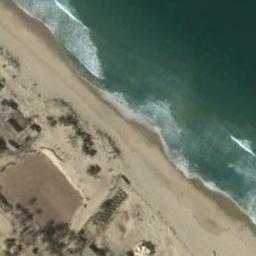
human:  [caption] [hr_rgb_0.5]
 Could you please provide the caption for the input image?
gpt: There are white waves near the beach .

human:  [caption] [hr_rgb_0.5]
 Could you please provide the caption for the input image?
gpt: Sandy black plant embellishments and dark water on the beach .

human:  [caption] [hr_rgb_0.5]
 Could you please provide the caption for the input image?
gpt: The beach consists of green seawater and a yellow coast with sparse green plants .

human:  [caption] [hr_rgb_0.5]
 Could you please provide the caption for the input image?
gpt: The beach with khaki sand and some stones on the beach .

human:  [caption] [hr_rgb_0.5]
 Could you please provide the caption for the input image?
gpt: Many green plants are on the beach .